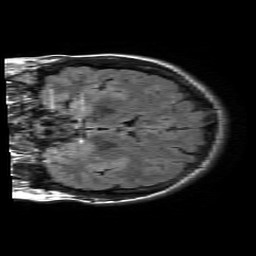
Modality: FLAIR
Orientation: coronal
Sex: female
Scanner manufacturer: philips
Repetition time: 11 s
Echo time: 0.125 s